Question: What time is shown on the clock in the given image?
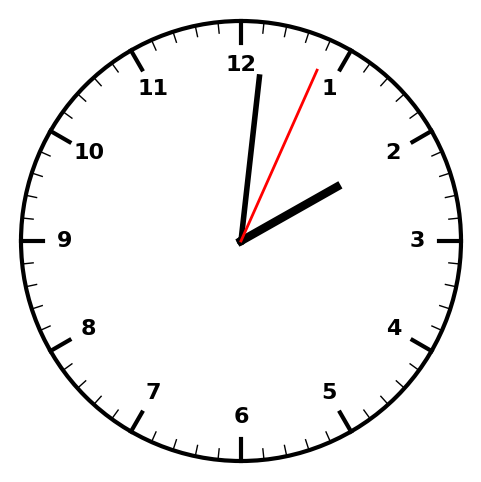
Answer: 02:01:04